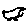
Label: bird